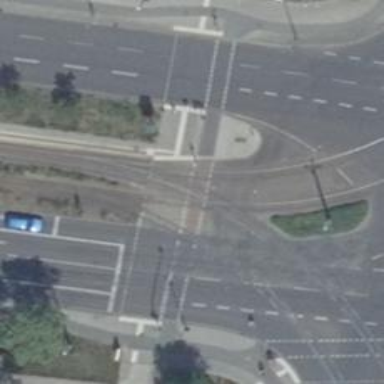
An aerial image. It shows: Railway crossing with traffic signals.